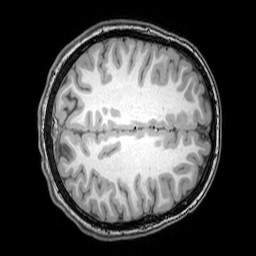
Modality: T1w
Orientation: axial
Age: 22
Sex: female
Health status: healthy
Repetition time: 0.081 s
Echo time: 0.037 s